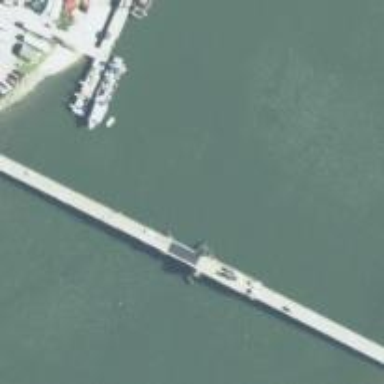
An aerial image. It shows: Primary highway on movable bascule bridge.